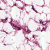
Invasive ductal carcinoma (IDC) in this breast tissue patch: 1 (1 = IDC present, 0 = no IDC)